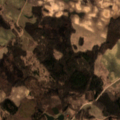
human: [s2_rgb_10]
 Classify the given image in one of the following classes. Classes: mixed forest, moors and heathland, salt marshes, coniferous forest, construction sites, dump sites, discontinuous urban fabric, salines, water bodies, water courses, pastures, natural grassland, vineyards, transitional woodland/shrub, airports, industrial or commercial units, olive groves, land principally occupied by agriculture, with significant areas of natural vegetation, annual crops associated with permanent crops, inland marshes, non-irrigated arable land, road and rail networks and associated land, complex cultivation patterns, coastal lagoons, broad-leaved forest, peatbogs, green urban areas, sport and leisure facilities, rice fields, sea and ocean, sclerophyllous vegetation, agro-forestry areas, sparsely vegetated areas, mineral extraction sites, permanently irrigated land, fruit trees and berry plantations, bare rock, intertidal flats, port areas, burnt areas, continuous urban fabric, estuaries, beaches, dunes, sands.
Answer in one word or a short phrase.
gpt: non-irrigated arable land, complex cultivation patterns, land principally occupied by agriculture, with significant areas of natural vegetation, transitional woodland/shrub